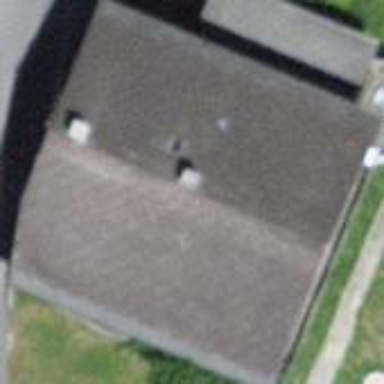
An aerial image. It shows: Residential building.